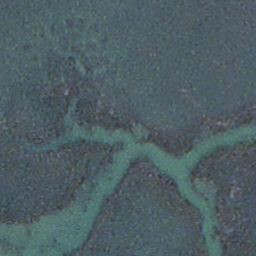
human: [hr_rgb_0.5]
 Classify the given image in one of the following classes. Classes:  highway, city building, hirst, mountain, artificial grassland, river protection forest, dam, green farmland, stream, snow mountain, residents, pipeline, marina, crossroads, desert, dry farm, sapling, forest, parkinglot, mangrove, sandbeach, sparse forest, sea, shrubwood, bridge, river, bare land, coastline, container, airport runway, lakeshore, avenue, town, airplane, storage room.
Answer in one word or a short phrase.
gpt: stream